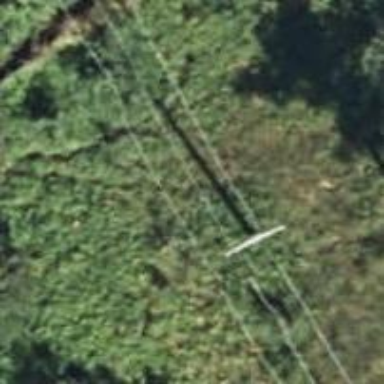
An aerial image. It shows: Power pole.